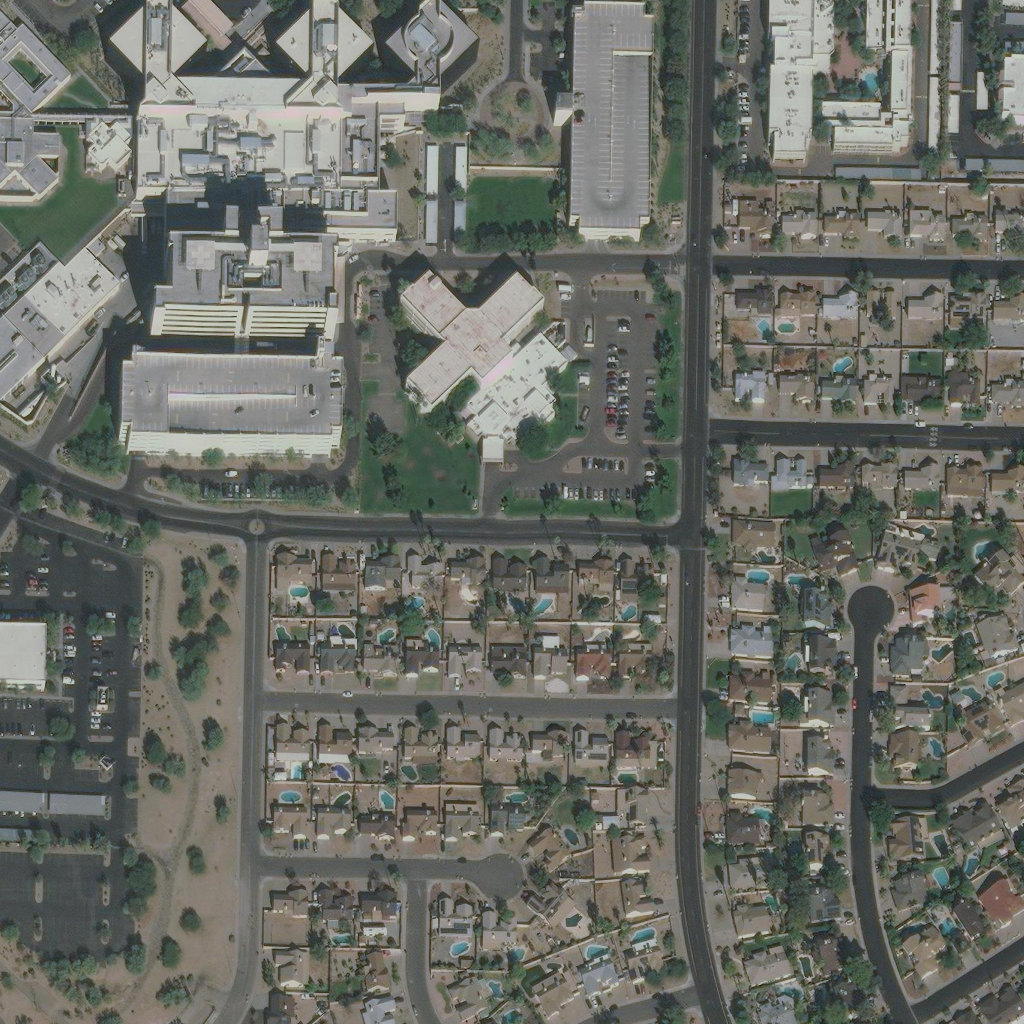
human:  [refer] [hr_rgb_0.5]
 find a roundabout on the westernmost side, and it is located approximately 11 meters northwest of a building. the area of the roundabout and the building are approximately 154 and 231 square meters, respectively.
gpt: <box>[[23, 49, 26, 52, 0]]</box>

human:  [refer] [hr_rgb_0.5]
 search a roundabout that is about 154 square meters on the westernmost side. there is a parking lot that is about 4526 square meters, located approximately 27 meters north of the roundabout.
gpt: <box>[[23, 49, 26, 52, 0]]</box>

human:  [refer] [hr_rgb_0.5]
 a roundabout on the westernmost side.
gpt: <box>[[23, 49, 26, 52, 0]]</box>

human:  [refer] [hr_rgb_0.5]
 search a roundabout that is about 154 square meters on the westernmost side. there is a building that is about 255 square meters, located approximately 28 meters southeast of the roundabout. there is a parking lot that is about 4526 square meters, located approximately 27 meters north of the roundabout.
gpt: <box>[[23, 49, 26, 52, 0]]</box>